Question: I've created a large div-container that can contain multiple items (div's),
like that:

But, as you can see, there is an unwanted white gap at the bottom and to the right of each item and I don't know where this is coming from.
The items should be scrollable if they not fit into the Container (horizontally)
HTML:
'''
<div class="maincontainer">
<div class="container">
<div class="box">
</div>
<div class="box2">
</div>
</div>
<div class="container">
<div class="box">
</div>
<div class="box2">
</div>
</div>
<div class="container">
<div class="box">
</div>
<div class="box2">
</div>
</div>
</div>
'''
CSS:
'''
.maincontainer {
width: 90%;
min-height: 200px;
margin: auto;
border: 1px solid black;
padding: 0;
overflow-x: auto;
white-space: nowrap;
}
.container {
position: relative;
width: 200px;
height: 200px;
display: inline-block;
background-color: #444444;
margin: 0;
padding: 0;
}
.box{
position: absolute;
top:0;
right: 0;
left: 0;
bottom:0;
margin:auto;
height:100px;
width:180px;
background-color:#666666;
}
.box2{
position: absolute;
top:0;
right: 0;
left: 0;
bottom:0;
margin:auto;
height:80px;
width:160px;
background-color:#fff;
}
'''
I've also made a <URL>
Any help appreciated! Thanks
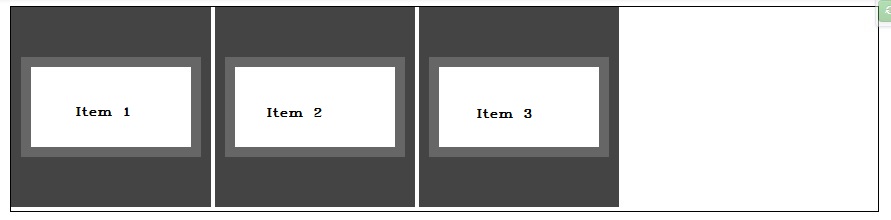
Answer: I found a solution. Setting the maincontainer's font size to 0 does it! Googled removing whitespaces in css and found:
<URL>